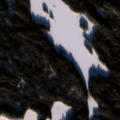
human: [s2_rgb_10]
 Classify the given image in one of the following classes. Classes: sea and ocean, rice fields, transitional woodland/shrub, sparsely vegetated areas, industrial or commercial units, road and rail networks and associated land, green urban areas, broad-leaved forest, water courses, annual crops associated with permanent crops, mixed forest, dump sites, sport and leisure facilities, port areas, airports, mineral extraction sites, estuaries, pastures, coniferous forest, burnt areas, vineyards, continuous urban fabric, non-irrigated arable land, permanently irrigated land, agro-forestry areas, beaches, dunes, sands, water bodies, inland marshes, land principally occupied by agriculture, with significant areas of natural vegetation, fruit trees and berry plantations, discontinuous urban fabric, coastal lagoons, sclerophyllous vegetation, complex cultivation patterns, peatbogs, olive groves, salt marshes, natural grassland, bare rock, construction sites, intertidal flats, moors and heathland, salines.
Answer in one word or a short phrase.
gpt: coniferous forest, water bodies